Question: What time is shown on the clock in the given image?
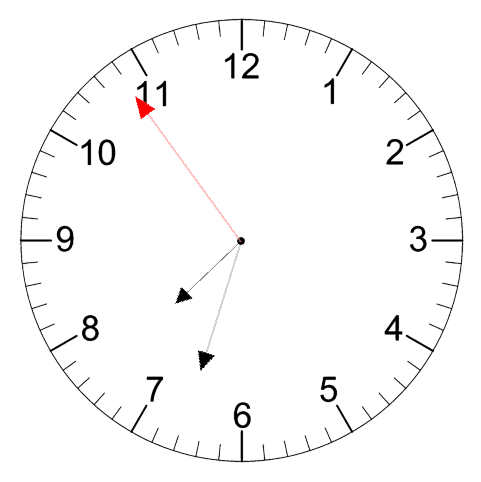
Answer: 07:32:54